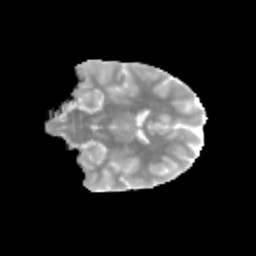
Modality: MD
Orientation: coronal
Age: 13
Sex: male
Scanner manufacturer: siemens
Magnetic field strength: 3 T
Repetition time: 3.8 s
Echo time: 0.07 s